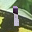
Label: 1